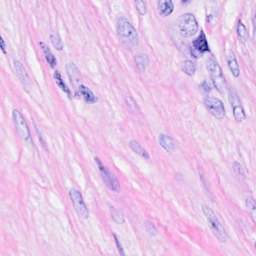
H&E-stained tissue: Breast